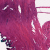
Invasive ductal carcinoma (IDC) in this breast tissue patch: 0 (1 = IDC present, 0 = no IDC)